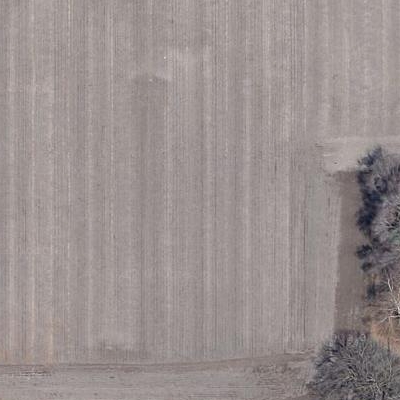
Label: Field